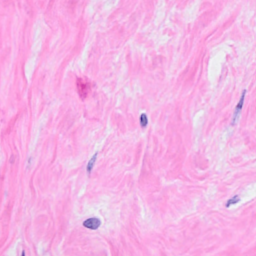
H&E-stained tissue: Breast